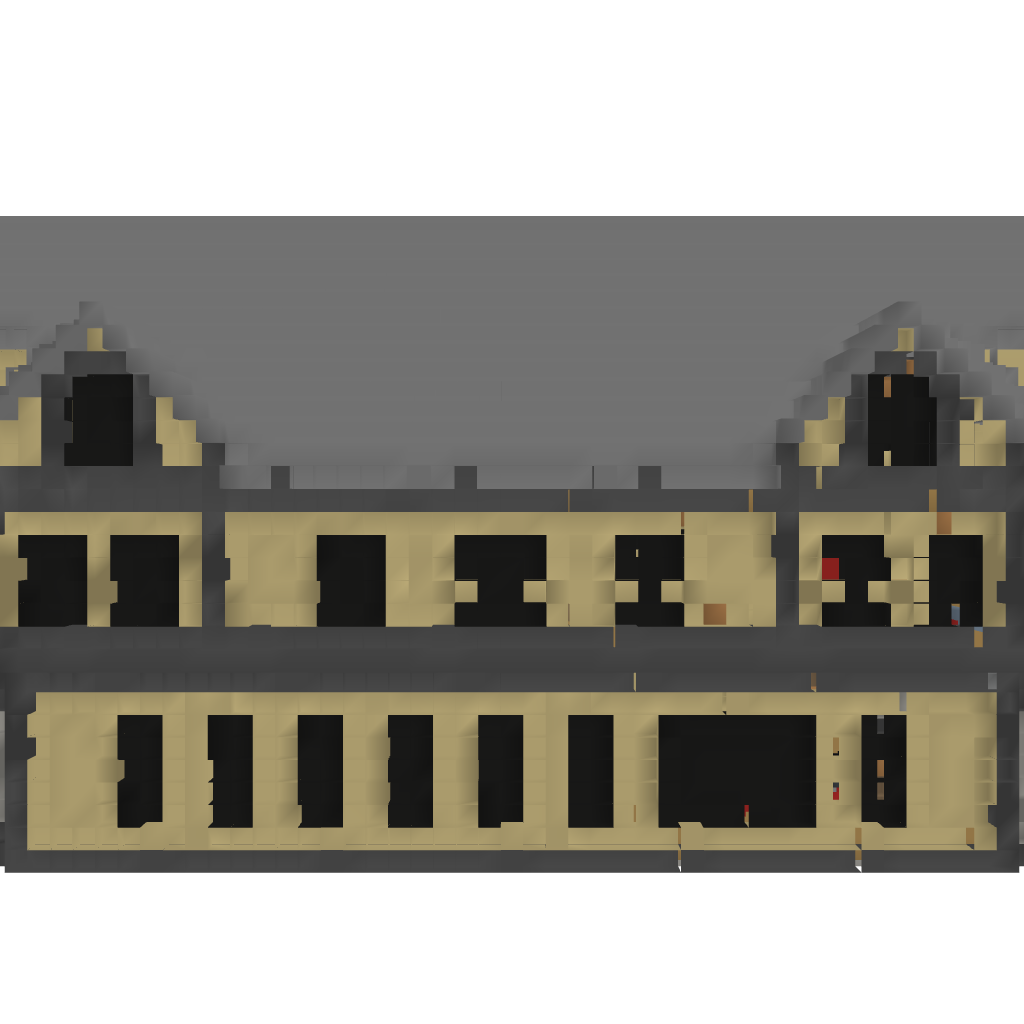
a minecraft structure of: Modern mansion